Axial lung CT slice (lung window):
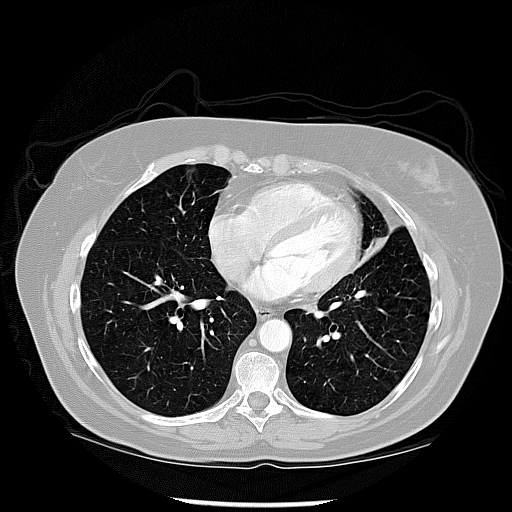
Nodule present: no